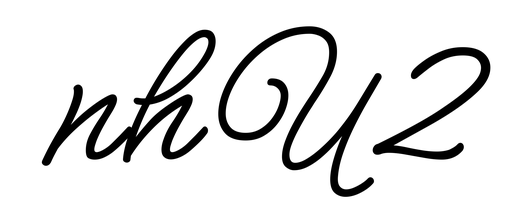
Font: MeowScript-Regular